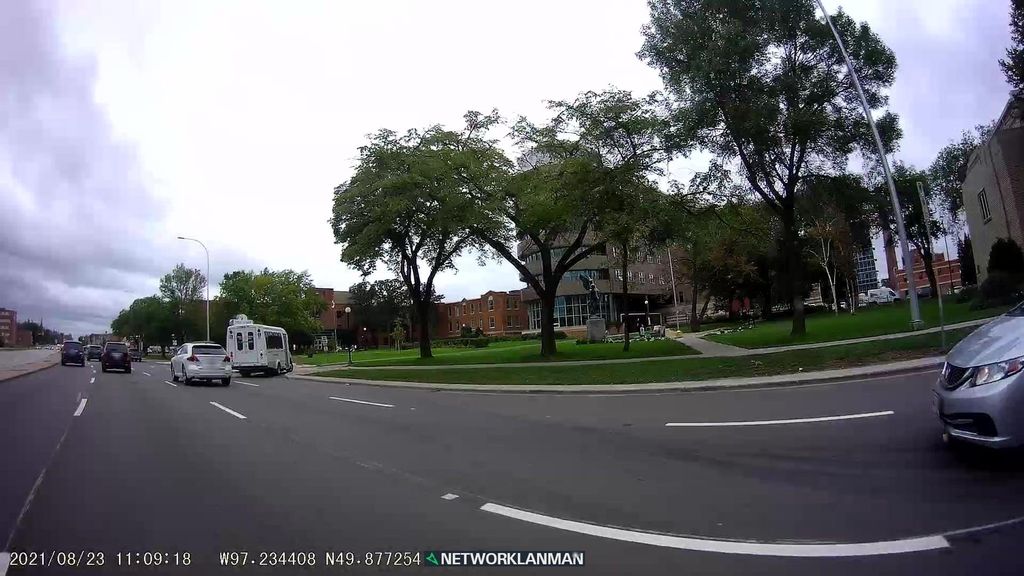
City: winnipeg